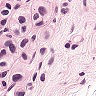
Metastatic tissue present: yes